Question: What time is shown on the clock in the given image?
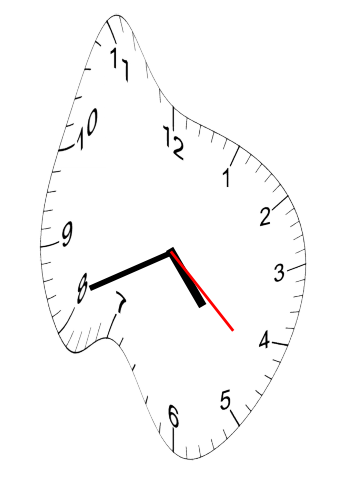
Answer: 04:41:22